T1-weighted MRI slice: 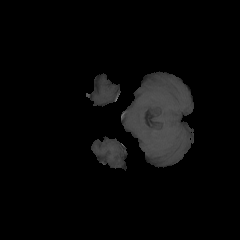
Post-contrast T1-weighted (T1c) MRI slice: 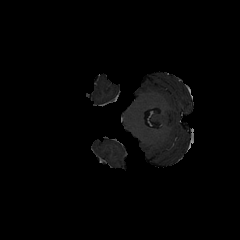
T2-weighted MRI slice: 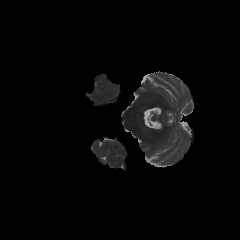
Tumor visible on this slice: no